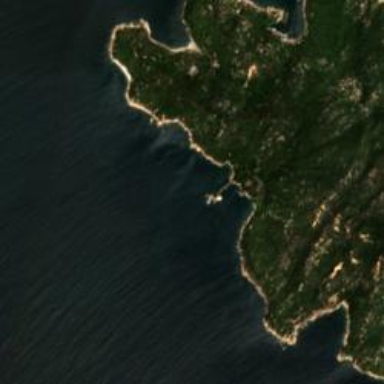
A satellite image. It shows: Beautiful bay with natural surroundings.